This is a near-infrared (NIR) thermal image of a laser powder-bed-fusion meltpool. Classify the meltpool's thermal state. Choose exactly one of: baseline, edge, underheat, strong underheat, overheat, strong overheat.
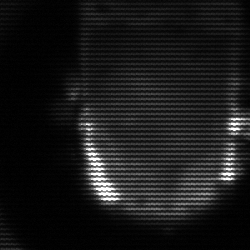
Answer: baseline